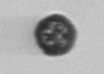
Label: coccolithophorid